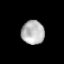
Tissue: lung
Cell type: Epithelial cells
Senescence score: 0.2364
Nuclear area (px): 539
Mean DAPI intensity: 179.644